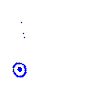
Particle: pion